高一 · 算术
（2020$\cdot$南通模拟）一个算法的伪代码如图所示, 执行此算法, 若输出的值为 -7 , 则输入的 $x$ 的值为 \$ \qquad \$ .

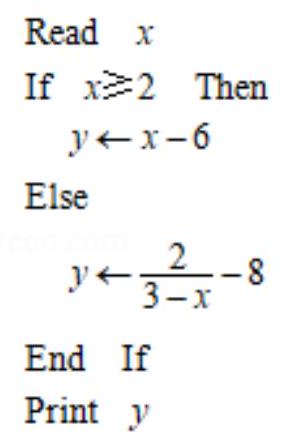
答案: 1 .
解析: 解: 模拟程序的运行过程知, 该程序的功能是输出函数 $y=\left\{\begin{array}{ll}x-6, & x \geq 2 \\ \frac{2}{3-x}-8, & x<2\end{array}\right.$;当 $x \geqslant 2$ 时, $y=x-6=-7$, 解得 $x=-1$, 不合题意;
当 $x<2$ 时, $y=\frac{2}{3-x}-8=-7$, 解得 $x=1$, 满足题意;

所以输入 $x$ 的值为 1 .

故答案为: 1 .